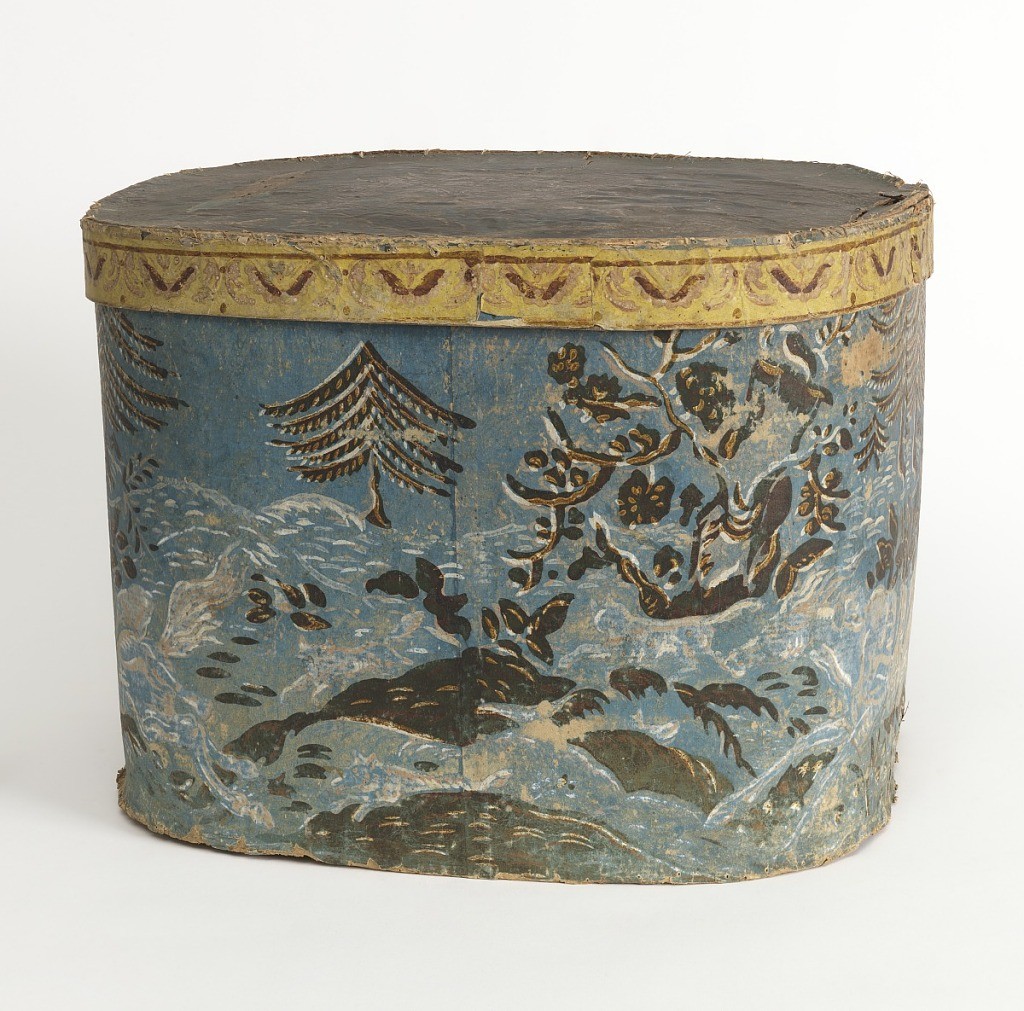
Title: Bandbox
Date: ca. 1830
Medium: Block-printed paper, pasteboard support
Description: Blue field, with trees; and horse and rider on sides, and dog and rider on cover.